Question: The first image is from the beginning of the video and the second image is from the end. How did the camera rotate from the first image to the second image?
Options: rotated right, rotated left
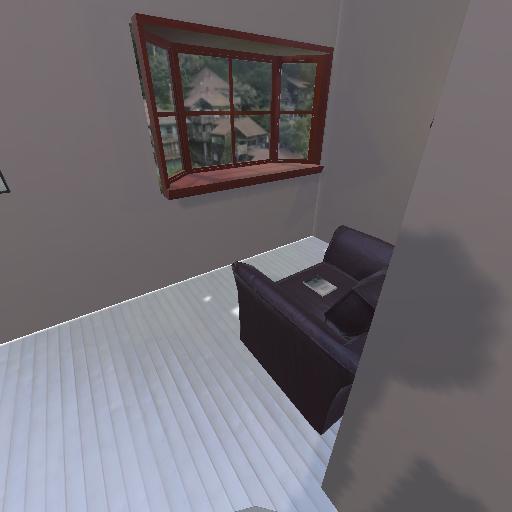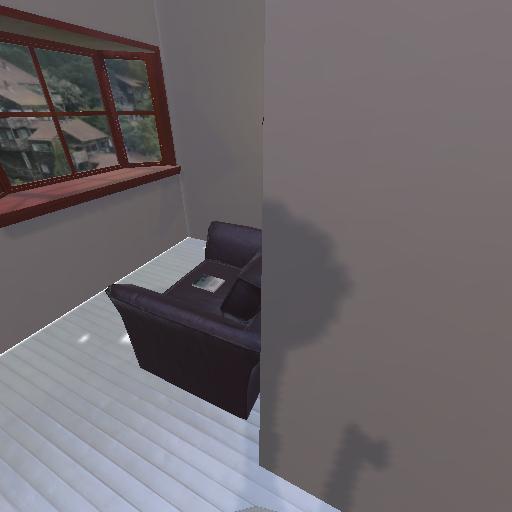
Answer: rotated right